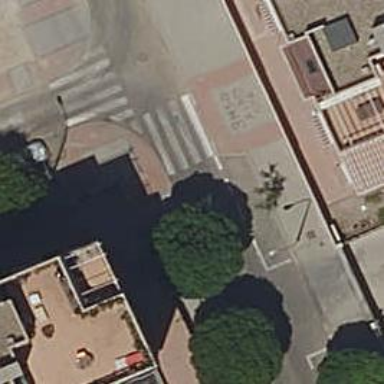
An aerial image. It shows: Zebra crossing on the road.